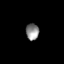
Tissue: lung
Cell type: Epithelial cells
Senescence score: 0.2298
Nuclear area (px): 213
Mean DAPI intensity: 136.798